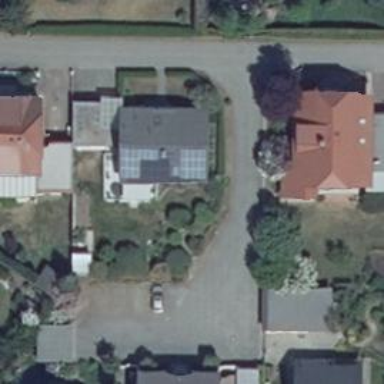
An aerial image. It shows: Living street.